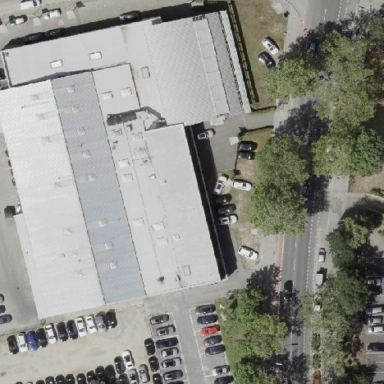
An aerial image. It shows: Retail building housing car shop.